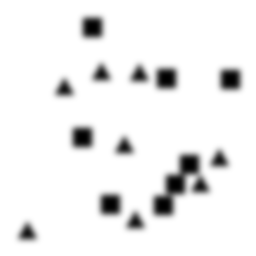
Squares: 8
Triangles: 8
Stars: 0
Total shapes: 16